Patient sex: M
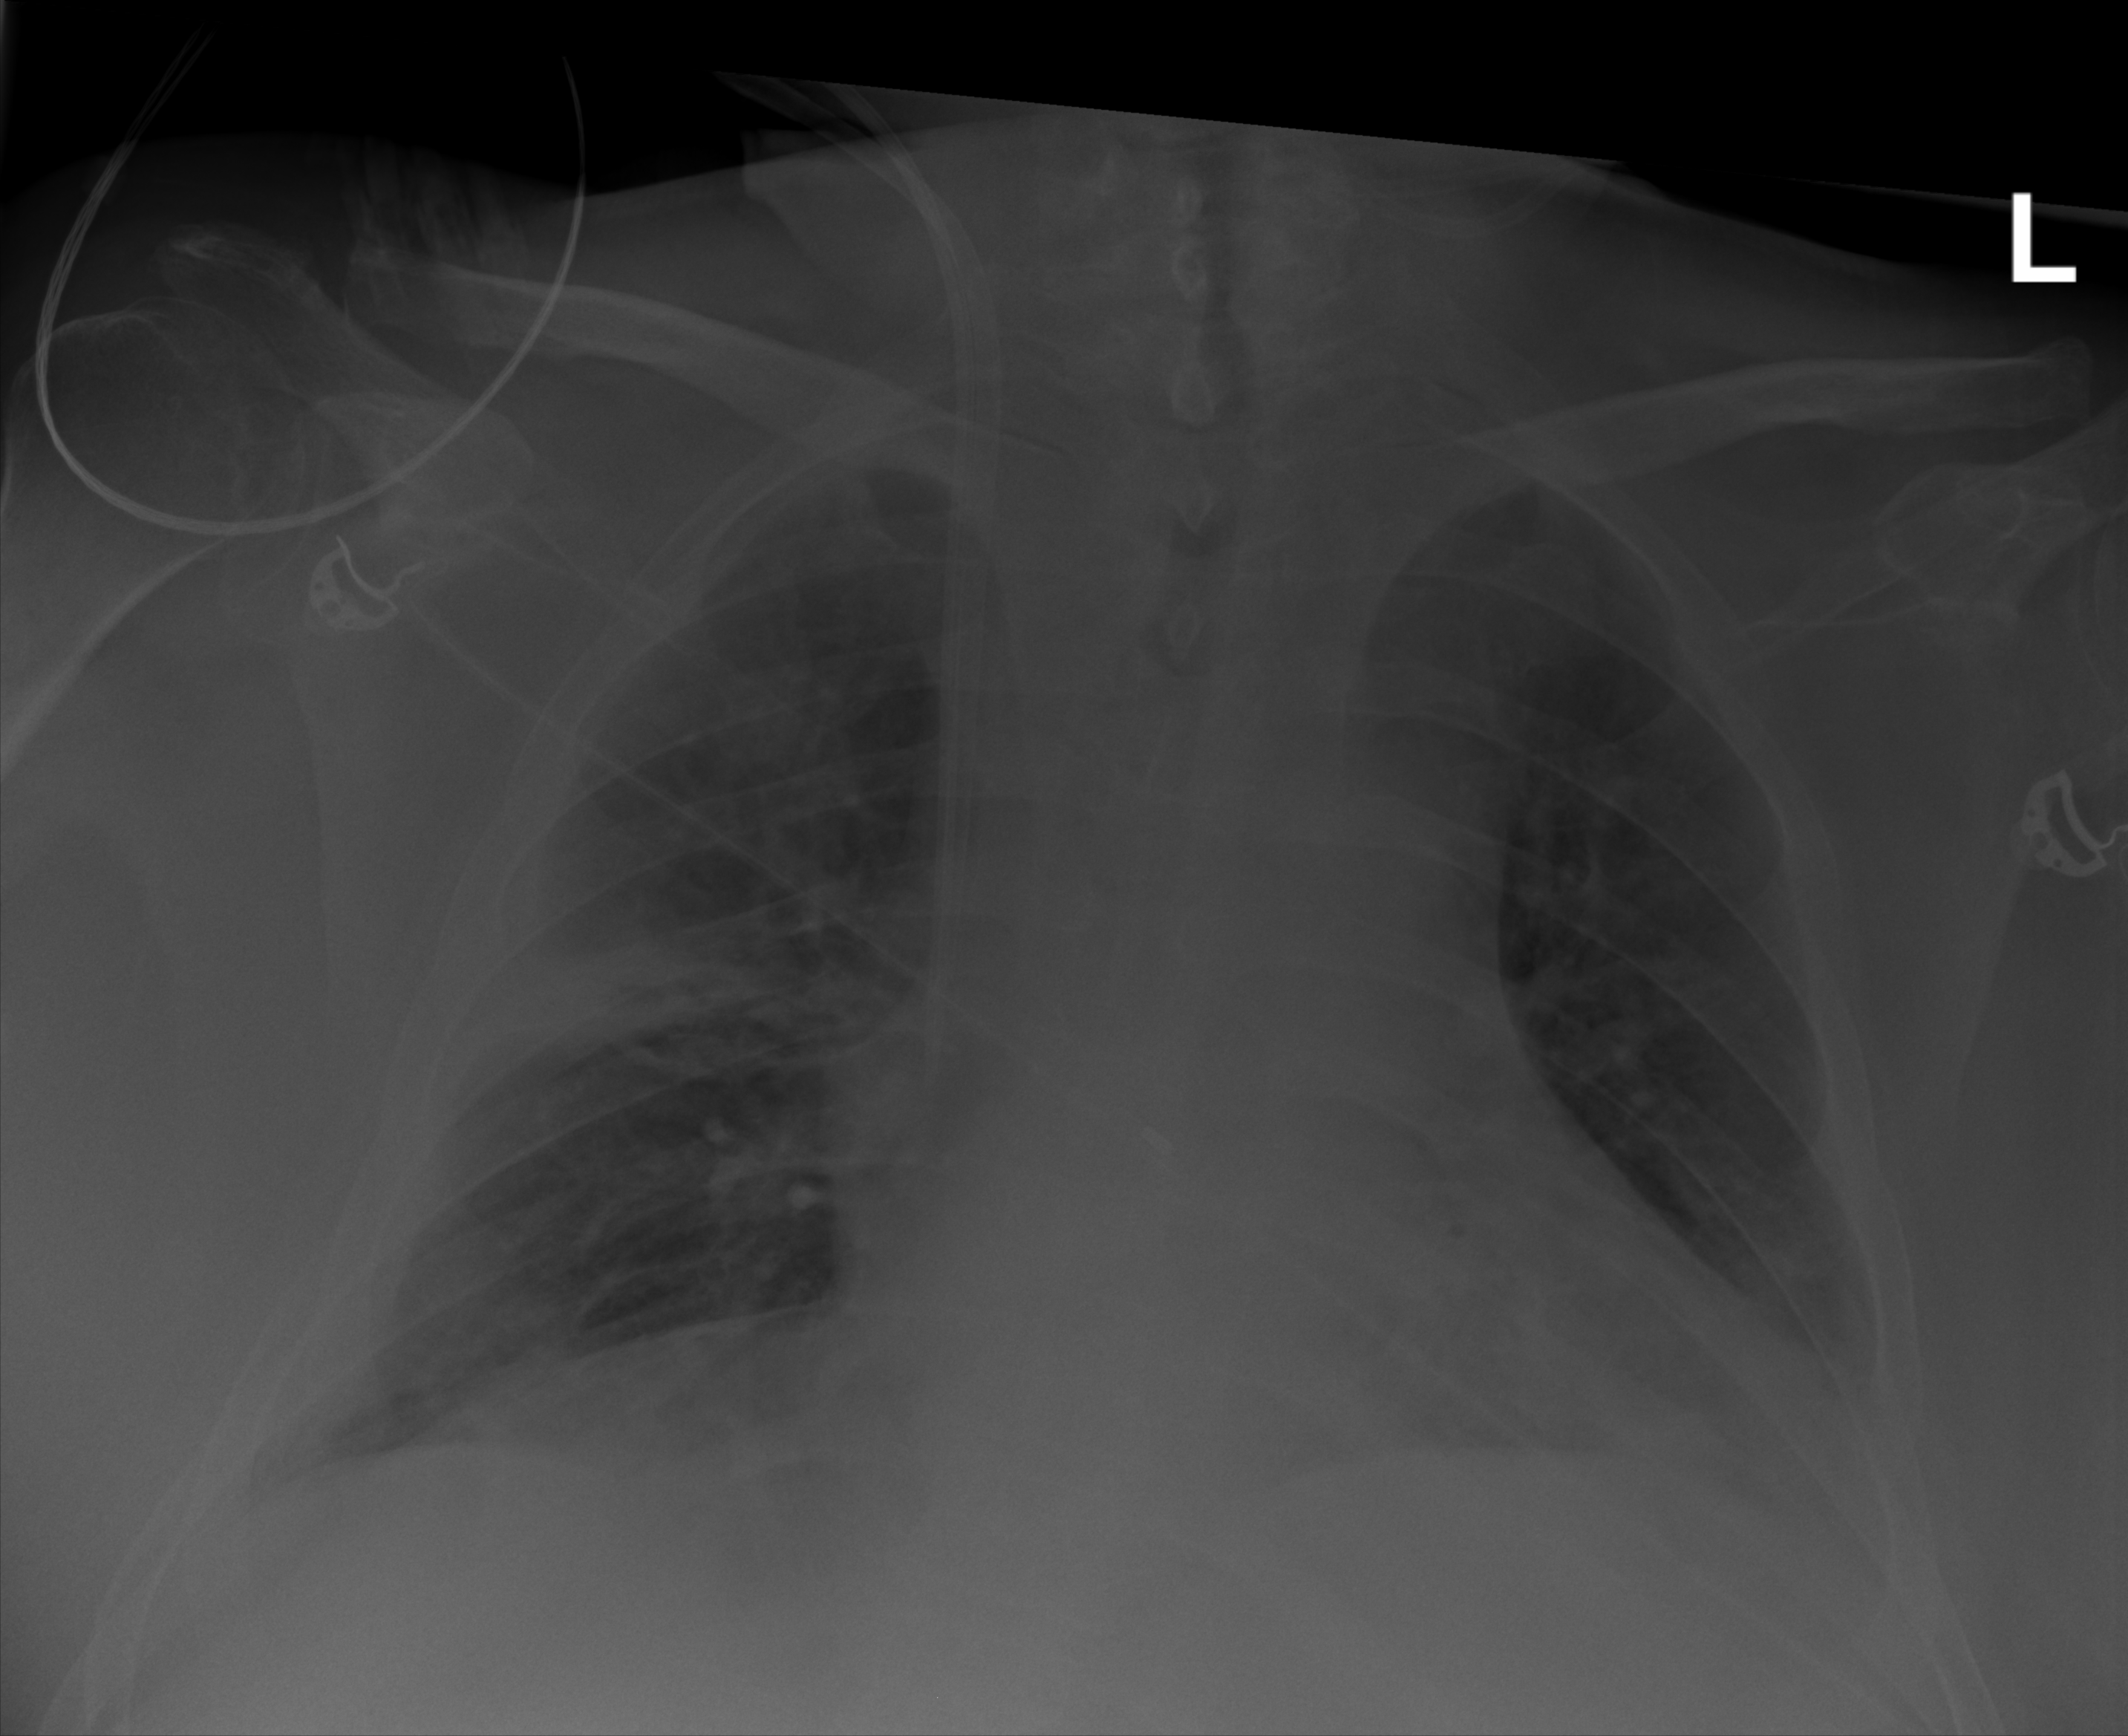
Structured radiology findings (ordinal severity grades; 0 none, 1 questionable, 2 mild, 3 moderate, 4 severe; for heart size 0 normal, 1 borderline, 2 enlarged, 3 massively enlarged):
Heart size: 2
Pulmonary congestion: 2
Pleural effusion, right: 2
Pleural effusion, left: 2
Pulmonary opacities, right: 3
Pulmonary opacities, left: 2
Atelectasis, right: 3
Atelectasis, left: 3